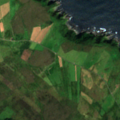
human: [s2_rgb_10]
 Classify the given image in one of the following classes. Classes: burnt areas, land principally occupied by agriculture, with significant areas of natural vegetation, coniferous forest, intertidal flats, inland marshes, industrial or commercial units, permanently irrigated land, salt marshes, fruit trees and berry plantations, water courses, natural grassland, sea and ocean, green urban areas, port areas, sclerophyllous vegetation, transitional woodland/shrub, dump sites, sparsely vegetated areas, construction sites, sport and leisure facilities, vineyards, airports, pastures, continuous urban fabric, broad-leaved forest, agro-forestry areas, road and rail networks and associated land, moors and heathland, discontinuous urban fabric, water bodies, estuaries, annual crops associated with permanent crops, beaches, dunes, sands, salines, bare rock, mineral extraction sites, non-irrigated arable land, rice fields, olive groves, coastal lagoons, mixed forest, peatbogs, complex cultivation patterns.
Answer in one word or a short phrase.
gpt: pastures, complex cultivation patterns, land principally occupied by agriculture, with significant areas of natural vegetation, coniferous forest, peatbogs, sea and ocean